Question: I am seeing run-time errors in local language of windows which is annoying (pic below). I have changed regional settings to English from Windows settings, and also international language from Visual Studio environments settings also added globalization 'uiCulture="en-US"' into 'web.config' but still no success, is there something I am missing?

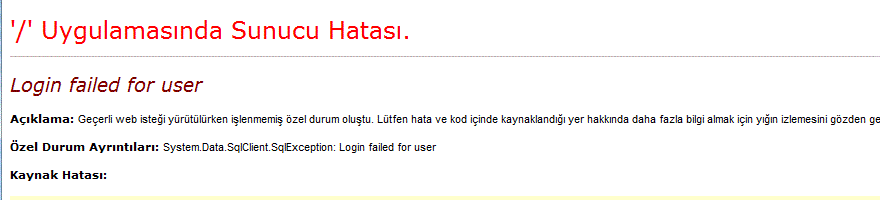
Answer: ok found out the solution just added lines below into application_error in global.asax
Thread.CurrentThread.CurrentCulture = new CultureInfo("en-us");
Thread.CurrentThread.CurrentUICulture = Thread.CurrentThread.CurrentCulture;